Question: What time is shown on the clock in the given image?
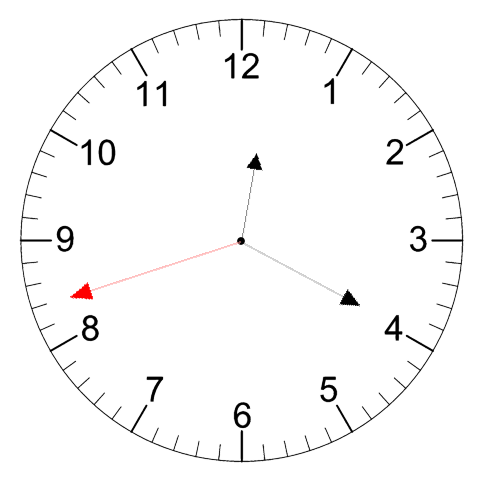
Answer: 12:19:42